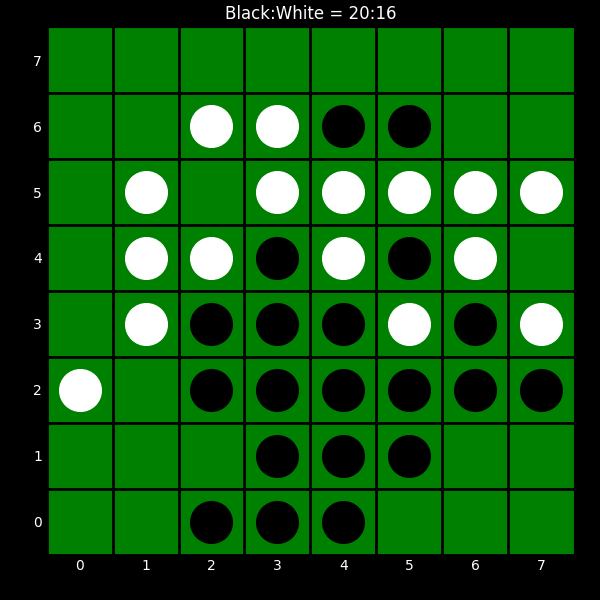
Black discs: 20
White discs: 16